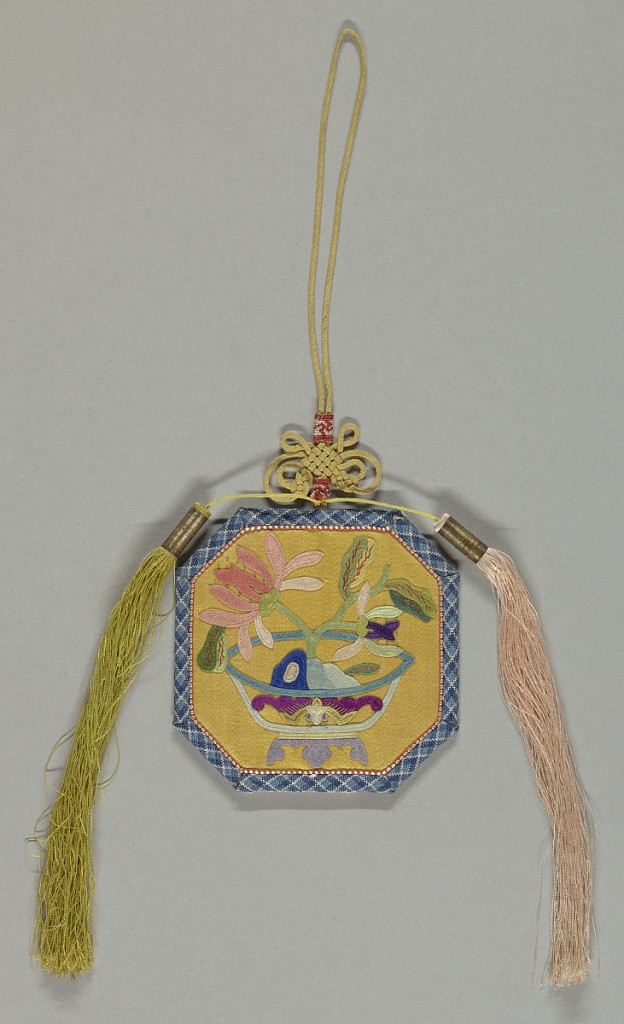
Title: Case
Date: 19th century
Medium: silk, metallic threads, glass beads Technique: appliquéd and embroidered in split and knot stitches on satin weave
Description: Case of yellow satin, appliquéd and embroidered with a vase and plant in colored silks. Bound in braid and fitted with yellow cord, knots, and tassels.